八年级 · 度量几何学
如图, 正方形 $A B C D$ 中, 边长为 $2 \sqrt{3}, \triangle A B H 、 \triangle D C F$ 为等边三角形形, $A H 、 D F$ 交于点 $E, B H 、$ $C F$ 交于点 $G$, 则四边形 $E F G H$ 的面积是 $(\quad)$

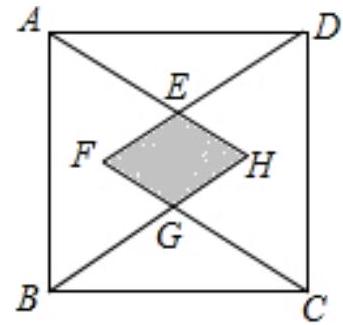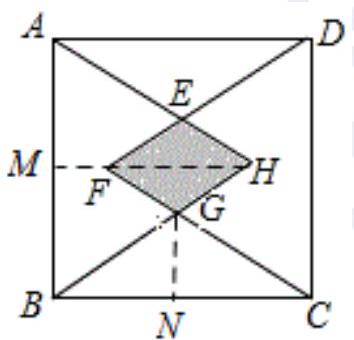
A. $8 \sqrt{3}-12$
B. $8 \sqrt{3}-8$
C. $2 \sqrt{3}+12$
D. $16 \sqrt{3}-24$
答案: A
解析: 如图所示: 作 $H M \perp A B, G N \perp B C$, 则 $M 、 F 、 H$ 在一条直线上.

$\because \triangle B A H$ 为等边三角形,

$\therefore H M=\sqrt{3} M B=3$.

$\therefore M F=B C-H M=2 \sqrt{3}-3$.

$\therefore F H=6-2 \sqrt{3}$.

$\because \triangle A B H$ 为等边三角形, $A B C D$ 为正方形,

$\therefore \angle G B N=30^{\circ}$.
$\therefore G N=\frac{\sqrt{3}}{3} B N=1$.

$\therefore E G=2 \sqrt{3}-2$.

$\therefore$ 四边形 $E F G H$ 的面积 $=\frac{1}{2} E G \cdot F H=\frac{1}{2} \times(2 \sqrt{3}-2) \times(6-2 \sqrt{3})=(\sqrt{3}-1)(6-2 \sqrt{3})=8 \sqrt{3}-12$.

故选: $A$.